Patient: sex M, age 66
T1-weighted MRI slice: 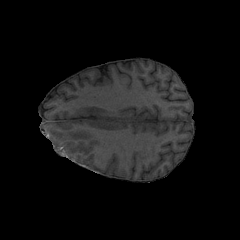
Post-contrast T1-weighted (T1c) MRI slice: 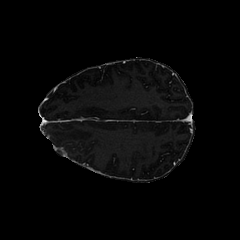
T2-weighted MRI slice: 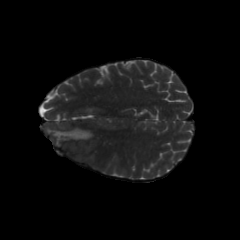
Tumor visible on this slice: yes
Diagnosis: Glioblastoma, IDH-wildtype
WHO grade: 4